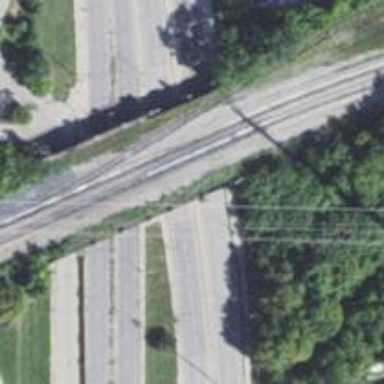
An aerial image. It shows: Abandoned railway siding.